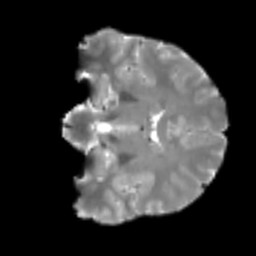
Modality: T2w
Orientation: coronal
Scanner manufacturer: siemens
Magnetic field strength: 3 T
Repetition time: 4 s
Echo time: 0.0594 s